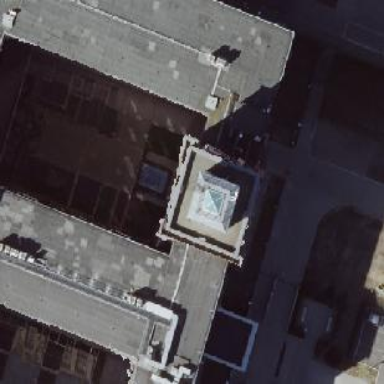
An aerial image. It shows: Tower that is part of building.